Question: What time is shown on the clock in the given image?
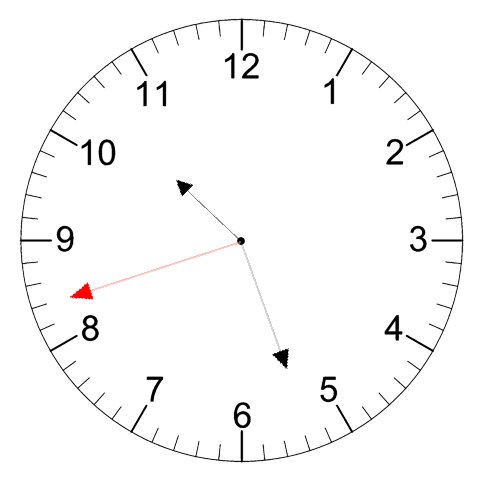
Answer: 10:26:42